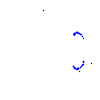
Particle: proton